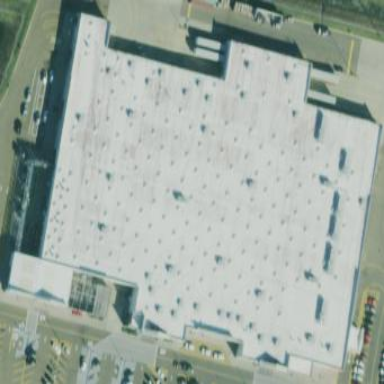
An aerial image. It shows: Supermarket building.